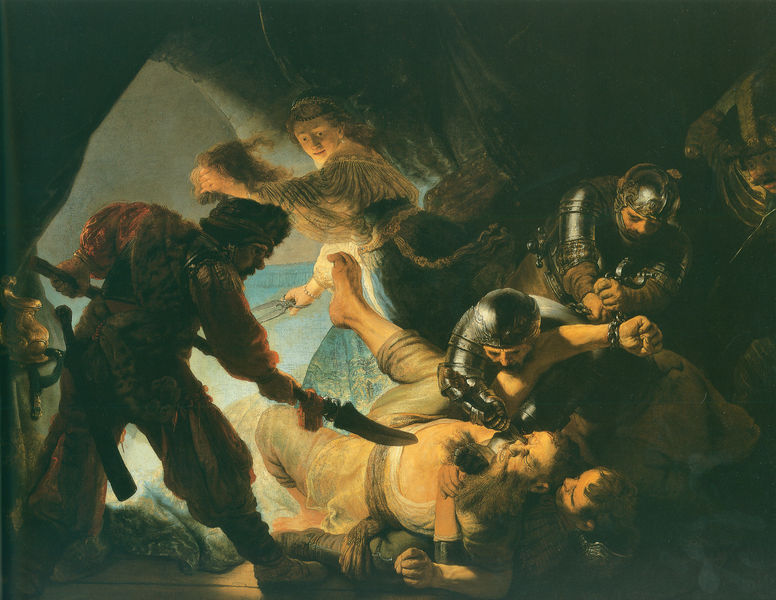
Titel: Die Blendung Samsons
Künstler: Harmensz van Rijn Rembrandt
Institution: Frankfurt, Städelsches Kunstinstitut und Städtische Galerie/ Bredius 501
Schlagwörter: gemälde, himmel, kampf, frau, haar, männer, dame, bart, haupt, holofernes, judith, mord, tod, haare, höhle, kette, lanze, soldaten, metall, schere, schwert, helm, ritter, rüstung, harnisch, schneiden, dolch, ermordung, ritterrüstung, pike, speer, leigen, turban, zelt, dalila, samson, delilah, smson, babaren